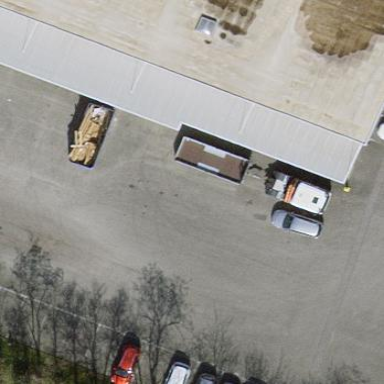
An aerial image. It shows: View of roof of building.